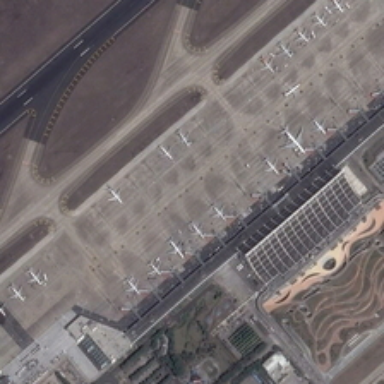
Many planes are in two lines in an airport .